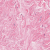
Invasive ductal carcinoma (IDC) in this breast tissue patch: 0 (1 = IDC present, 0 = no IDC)